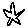
Label: star